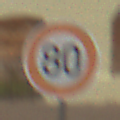
Verkehrszeichen: Geschwindigkeit80
Umgebung: Outdoor, Suburban
Tageszeit: Midday
Wetter: PartlyCloudy
Licht: Natural
Jahreszeit: NotSpecified
Kontrast: HighContrast